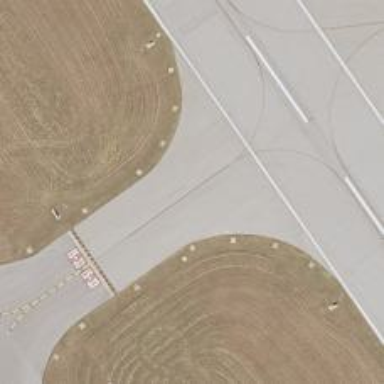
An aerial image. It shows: Taxiway at the airport with asphalt surface.